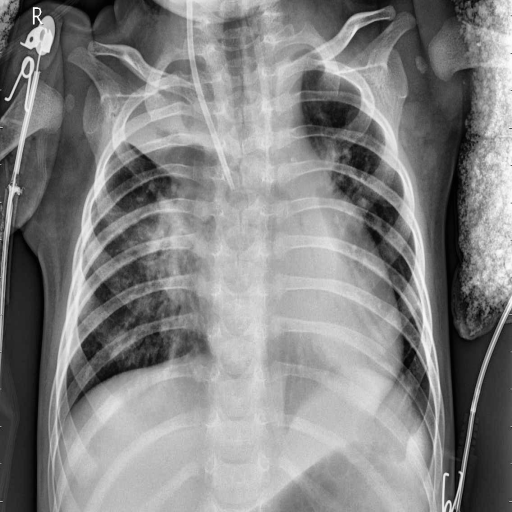
Finding: PNEUMONIA